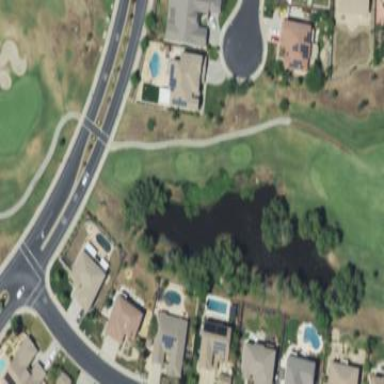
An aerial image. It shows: Water hazard on golf course.